Question: I am firing a insert query in 'dd/mm/yyyy' format but it is storing date into MM/DD/YYYY format.
I just want to know why it is happening?
This is insert query i am using.
'insert into txnblackout(endtime,idtxn,blackoutflag,starttime,startdate,typeuser,id_entity,idsequence,idapp,enddate) values('83520','LGN','D','7920',TO_DATE('30/12/2012','dd/mm/yyyy'),'ECU','B001','4','A1',TO_DATE('30/12/2012','dd/mm/yyyy'))'

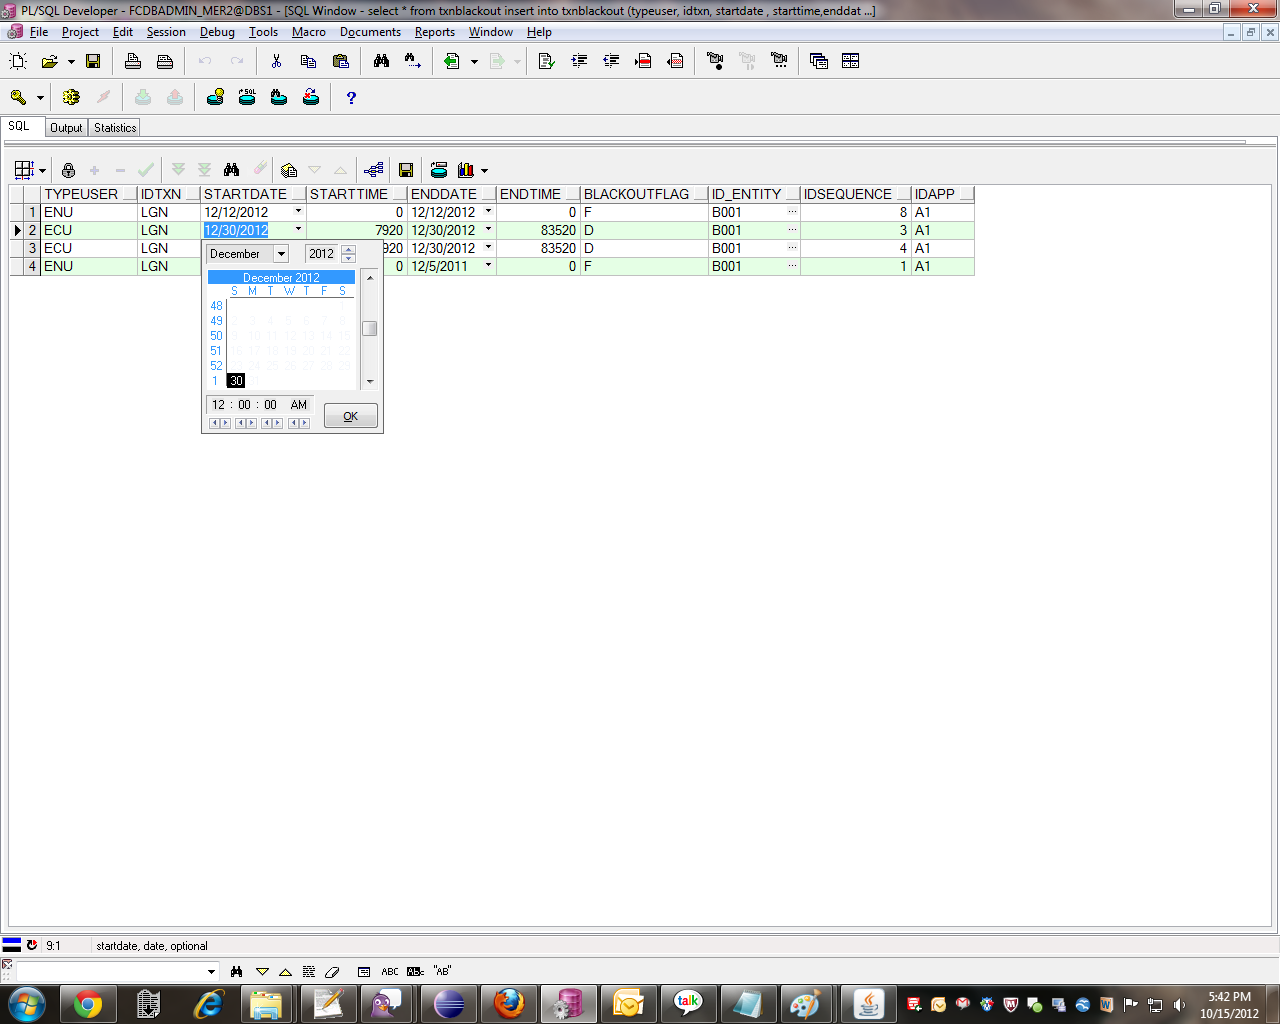
Answer: If you don't want to change the Windows date format (as suggested by Colin 't Hart), you can
- - -
Personally, I'd set the client NLS settings.